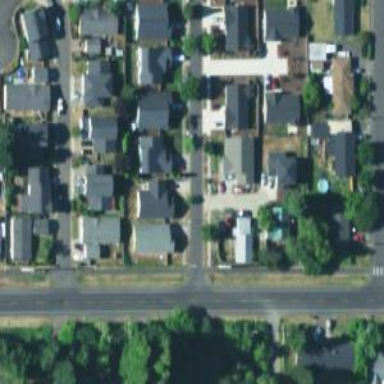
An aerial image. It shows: Living street.